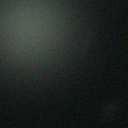
Screen state: off